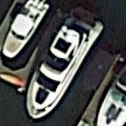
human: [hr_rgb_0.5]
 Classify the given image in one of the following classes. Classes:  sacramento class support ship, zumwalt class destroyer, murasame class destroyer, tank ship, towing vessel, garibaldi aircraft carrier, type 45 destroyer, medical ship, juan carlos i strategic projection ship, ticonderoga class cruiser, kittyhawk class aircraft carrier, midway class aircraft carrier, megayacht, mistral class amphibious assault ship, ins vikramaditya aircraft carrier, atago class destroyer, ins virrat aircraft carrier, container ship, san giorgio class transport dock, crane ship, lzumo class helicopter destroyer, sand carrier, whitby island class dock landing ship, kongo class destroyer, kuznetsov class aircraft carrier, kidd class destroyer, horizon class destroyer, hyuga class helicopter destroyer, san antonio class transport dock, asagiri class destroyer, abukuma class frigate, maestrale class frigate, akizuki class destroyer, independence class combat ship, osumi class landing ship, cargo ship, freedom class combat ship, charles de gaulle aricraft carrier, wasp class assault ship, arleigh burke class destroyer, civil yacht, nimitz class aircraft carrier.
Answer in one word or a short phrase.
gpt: Civil yacht